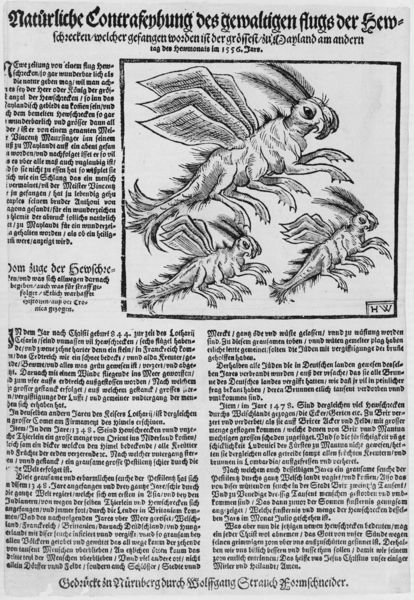
Titel: Naturliche Contrafeyhung des gewaltigen flugs der Hewschrecken
Künstler: Hans d.Ä. Weigel
Standort: Zürich.
Institution: Wickiana
Schlagwörter: flügel, weiß, grau, schwarz, zeichnung, tier, bibel, federn, rahmen, bild, signatur, strauch, haare, fliegen, hase, hasen, füße, holzschnitt, schrift, papier, ansicht, grafik, graphik, spalten, deutsch, fühler, buch, flug, druck, radierung, stich, titel, seite, gefahr, illustration, schwarzweiß, text, zeitschrift, zeitung, überschrift, buchdruck, buchseite, kasten, wesen, fabelwesen, absätze, insekt, kupferstich, ungeheuer, plage, flugblatt, drache, beschreibung, nürnberg, monster, untier, einblattdruck, artikel, fabeltier, heuschrecke, zweispaltig, formschneider, heuschrecken, 1556, zeitungaartikel, bildkasten, natürliche, gewaltigen, flugs, biblische plage